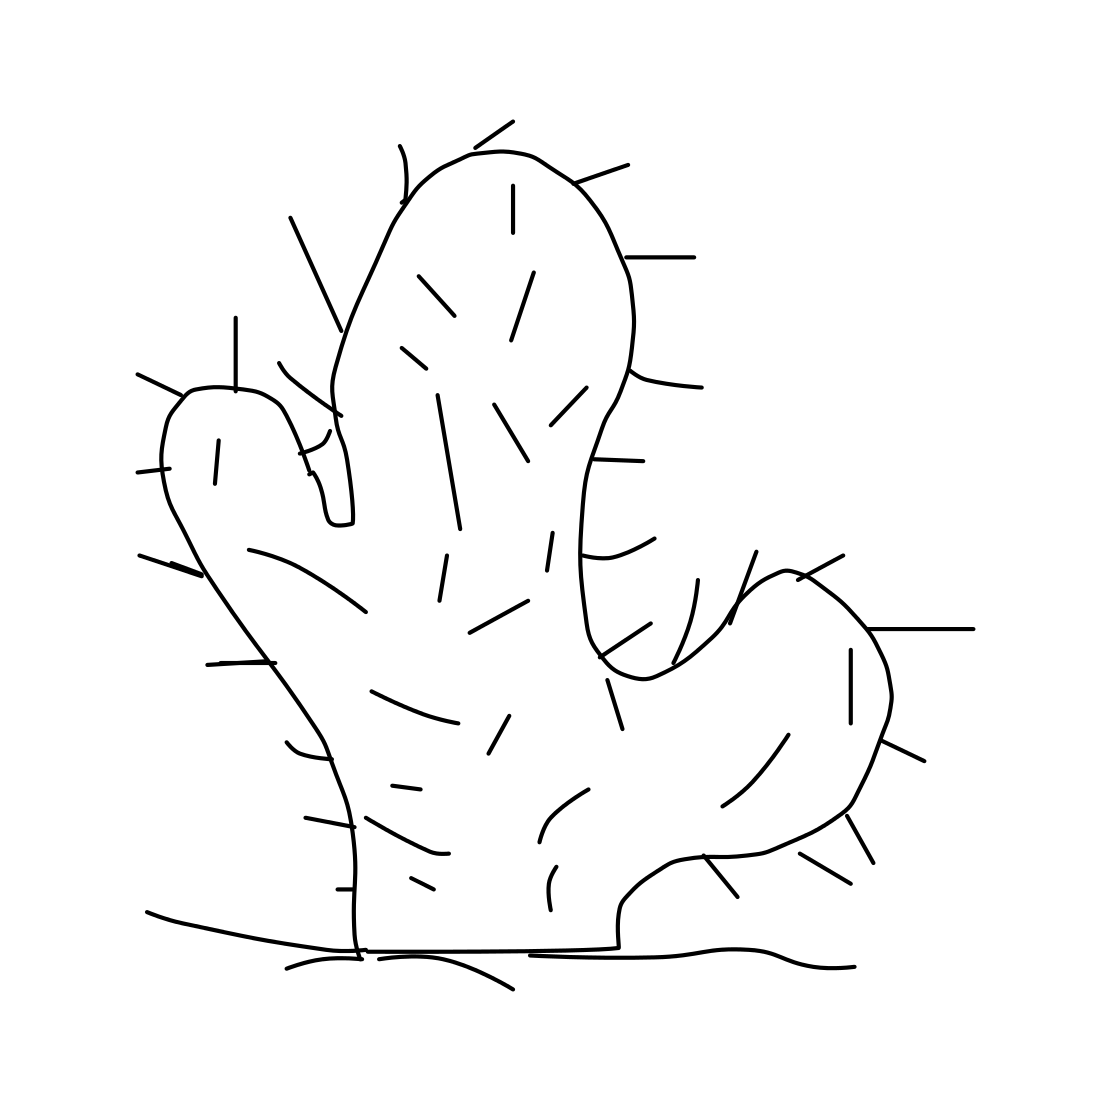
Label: cactus